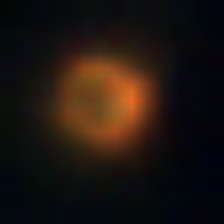
Taxon: NanoPlankton
Group: Other